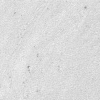
Atmospheric dust classification: not_dusty